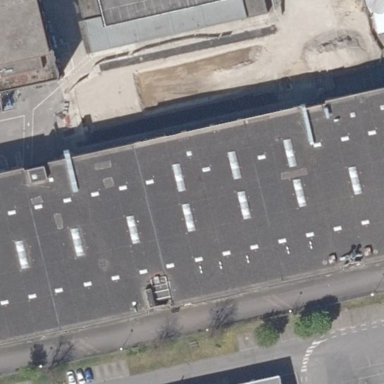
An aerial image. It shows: Industrial building with flat roof.